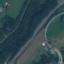
Label: Highway